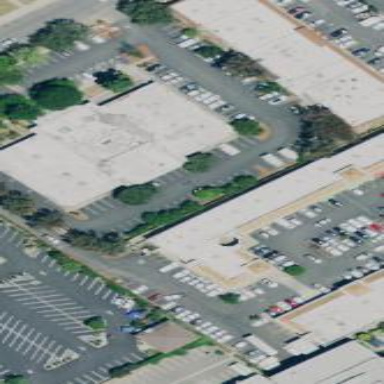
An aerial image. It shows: Retail building.